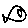
Label: fish